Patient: sex F, age 69
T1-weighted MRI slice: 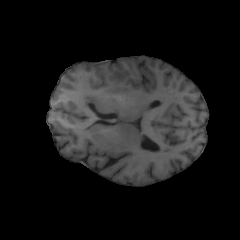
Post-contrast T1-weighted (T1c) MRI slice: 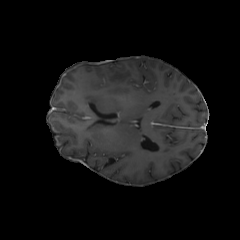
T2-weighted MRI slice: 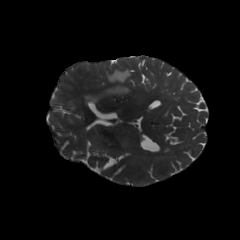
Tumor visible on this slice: yes
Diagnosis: Glioblastoma, IDH-wildtype
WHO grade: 4